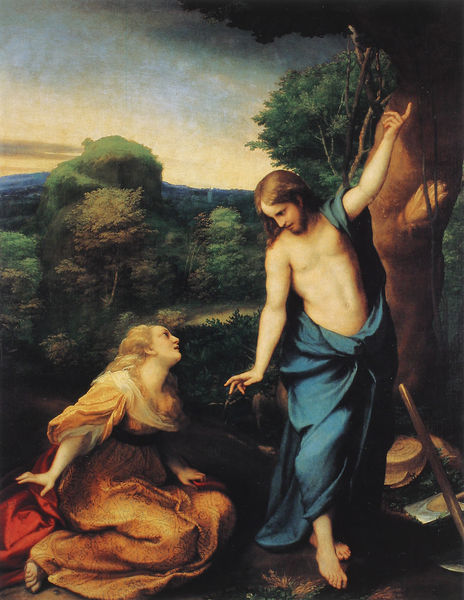
Titel: Noli me tangere
Künstler: Antonio Correggio
Institution: Madrid, Museo del Prado
Schlagwörter: baum, berg, blau, gemälde, hand, himmel, mann, nackt, umhang, wolken, bäume, gelb, grün, landschaft, ocker, äste, braun, finger, frau, kleid, orange, rot, tuch, weg, wolke, malerei, bart, blond, arm, arme, bibel, öl, horizont, hügel, natur, boden, gewand, mantel, sitzend, stehend, gewänder, wald, stock, garten, bewölkt, schärpe, düster, knie, zeigen, oben, lichtung, drapiert, knien, jesus, axt, flehen, kniend, ehebrecherin, fingerzeig, deuten, beil, bitten, flehend, zeigend, ööl